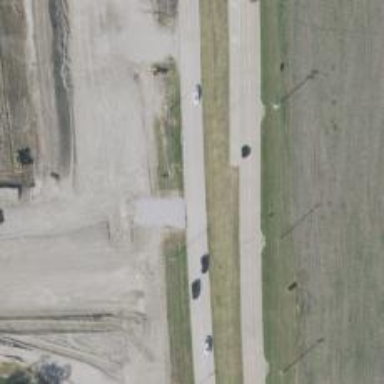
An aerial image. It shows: Secondary road.